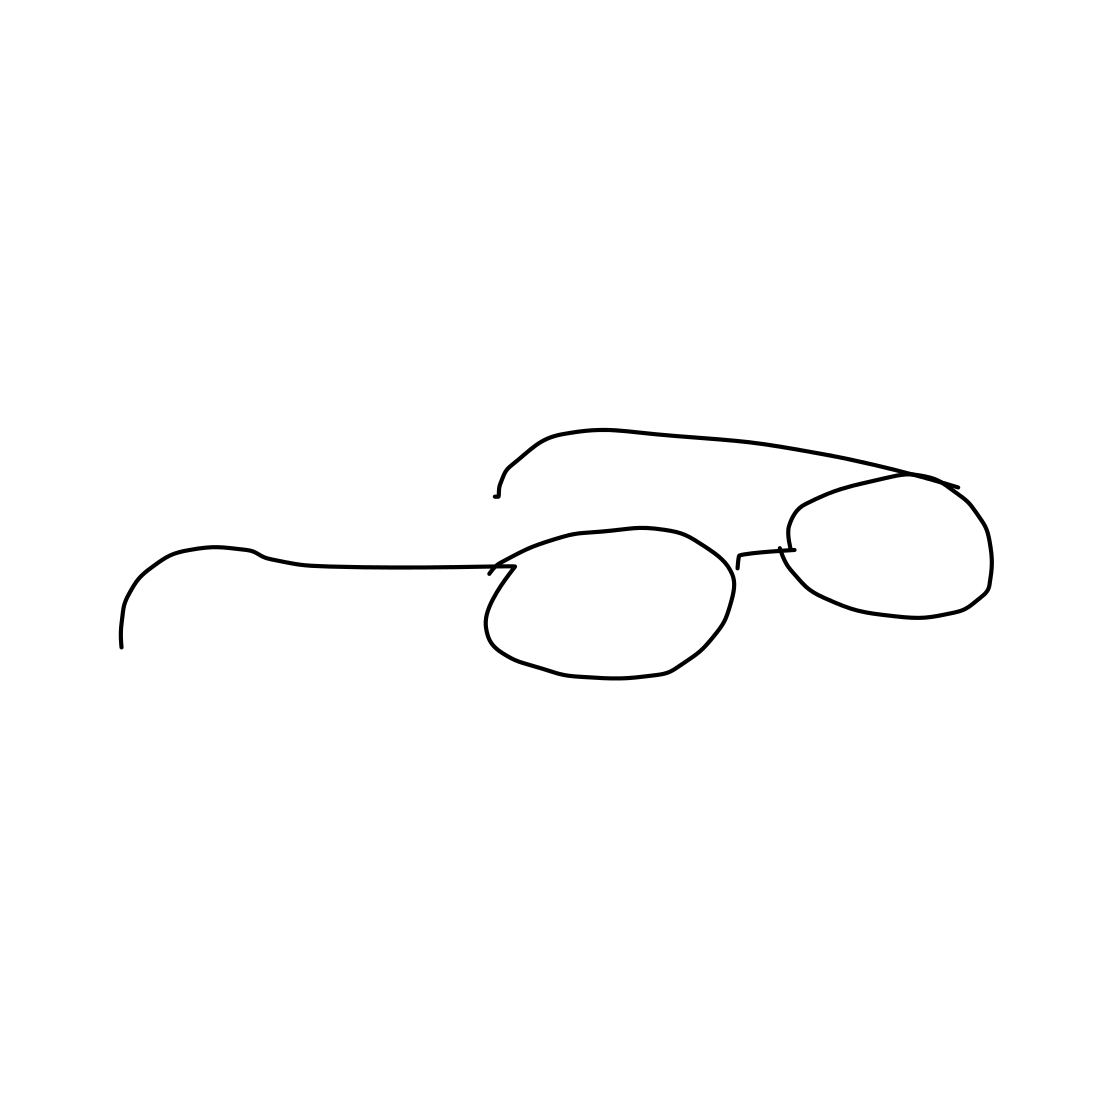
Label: eyeglasses